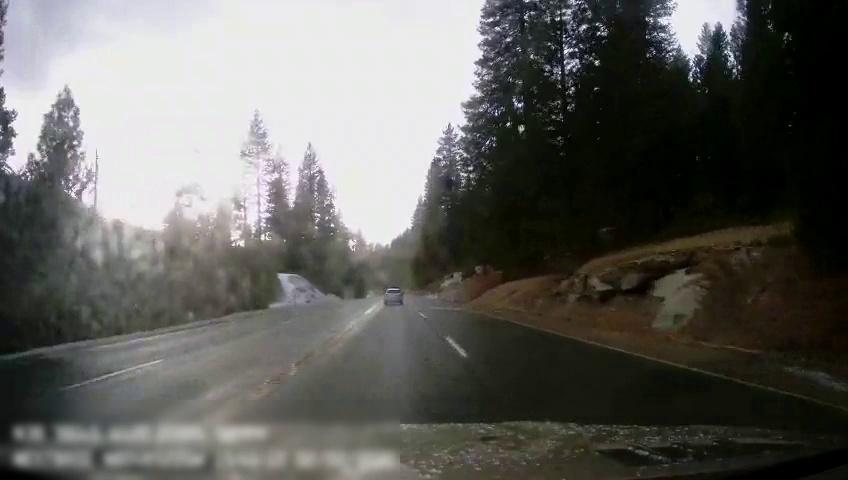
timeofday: Day
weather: Sunny
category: Drivable Space
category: Vehicles | SUV
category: Lanes | Current Lane
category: Lanes | Alternate Lane
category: Lanes | Current Lane
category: Lanes | Opposite Lane
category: Lanes | Opposite Lane
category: Traffic | Signs